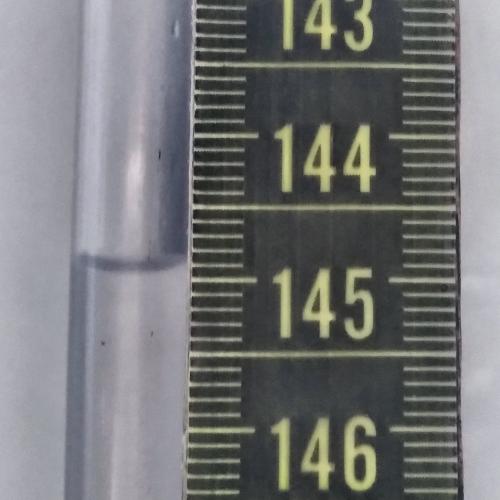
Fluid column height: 144.9 cm